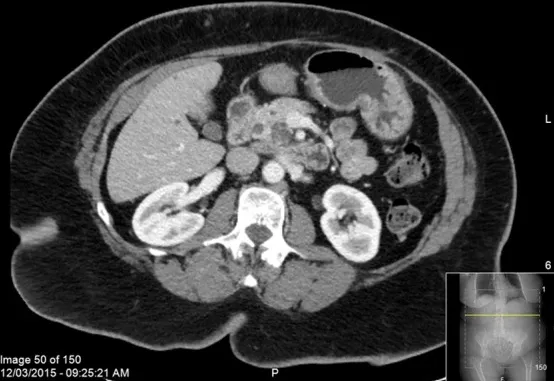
CT scan in 2015 showing stable uncinate cystic lesion and no associated mass.
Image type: radiology (ct)